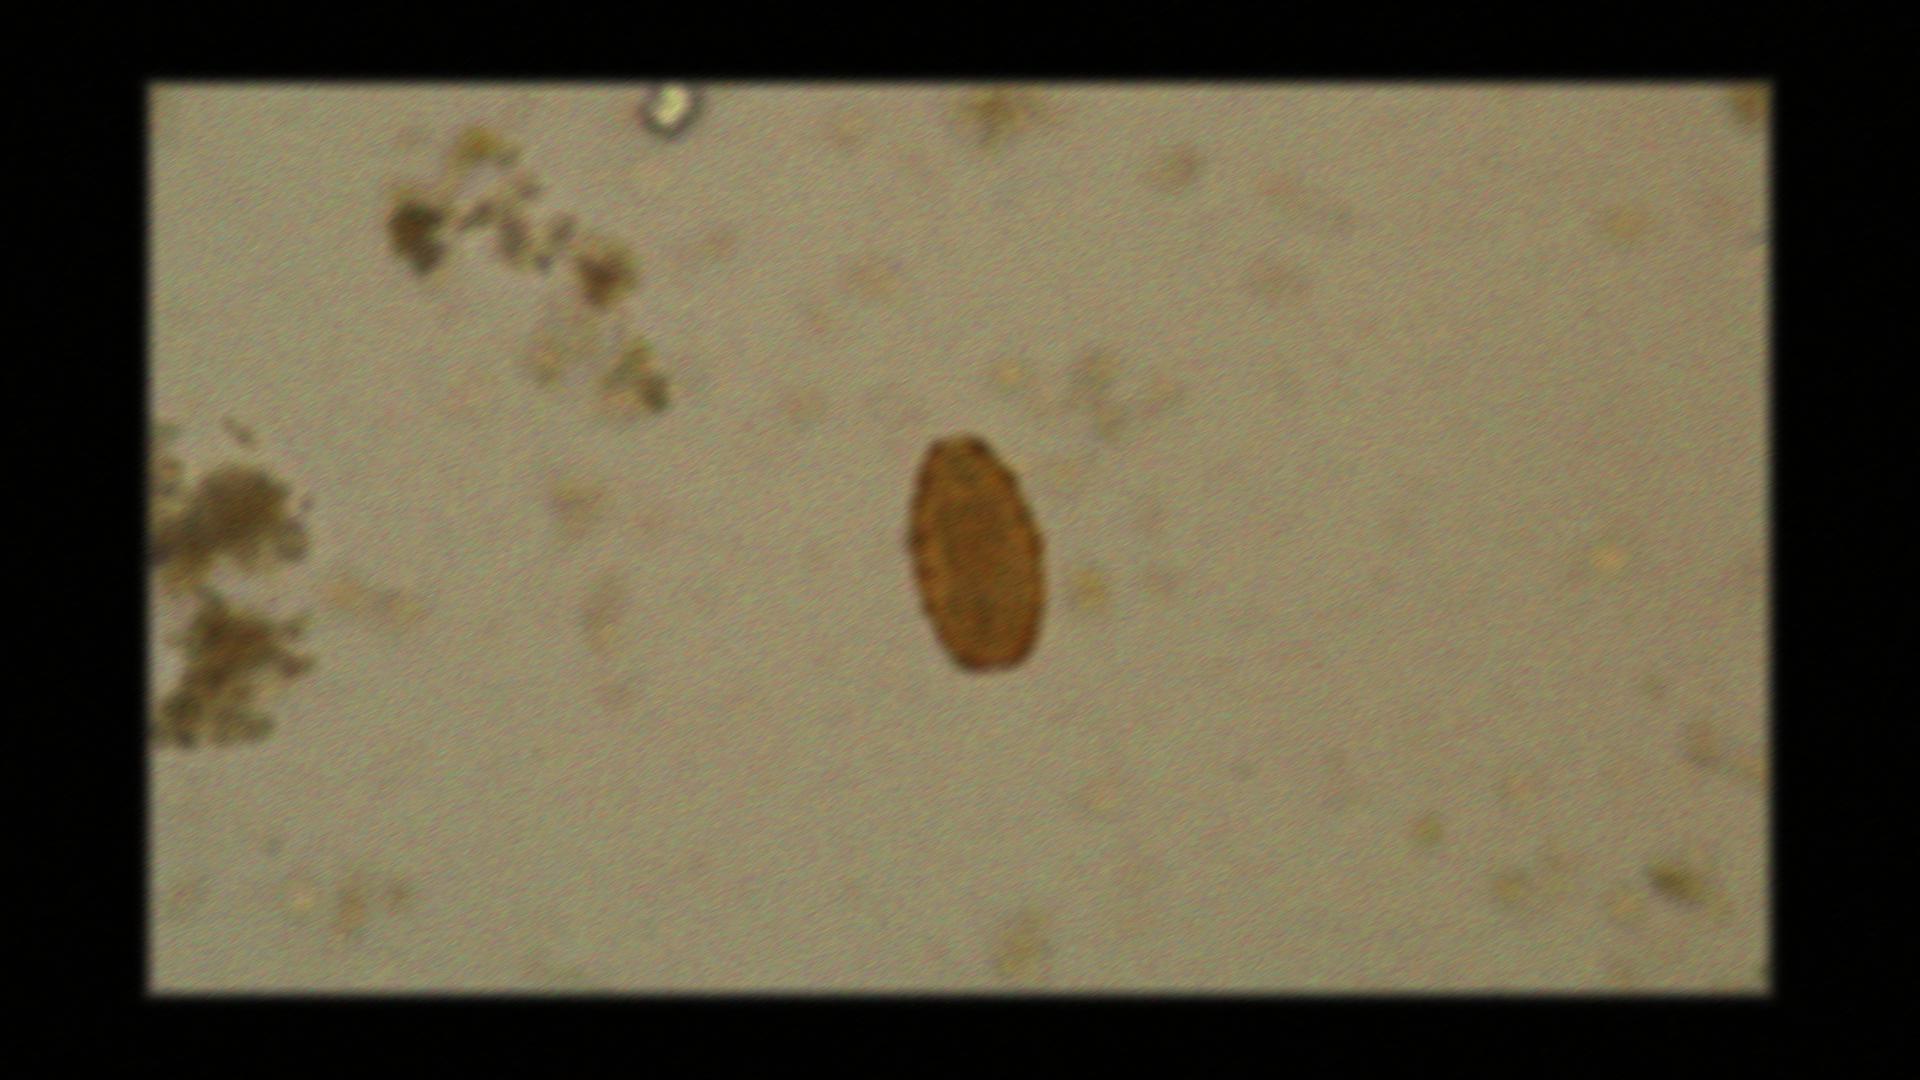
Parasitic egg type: Ascaris lumbricoides